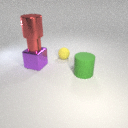
small yellow rubber sphere to the left of large green rubber cylinder